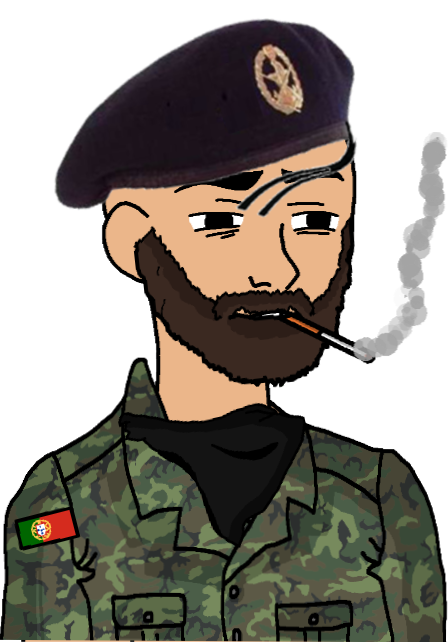
Label: 5_Twinkjak